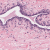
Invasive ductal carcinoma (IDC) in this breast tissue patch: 0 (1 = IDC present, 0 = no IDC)